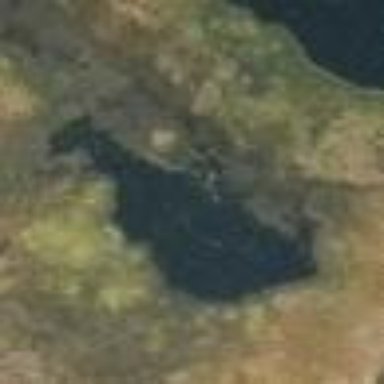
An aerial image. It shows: Lake with natural water.